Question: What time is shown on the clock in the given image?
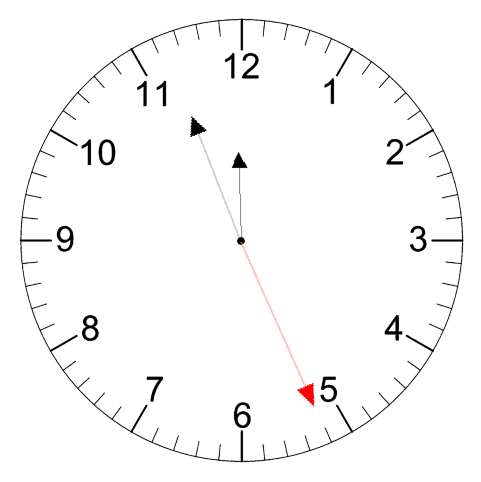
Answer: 11:56:26